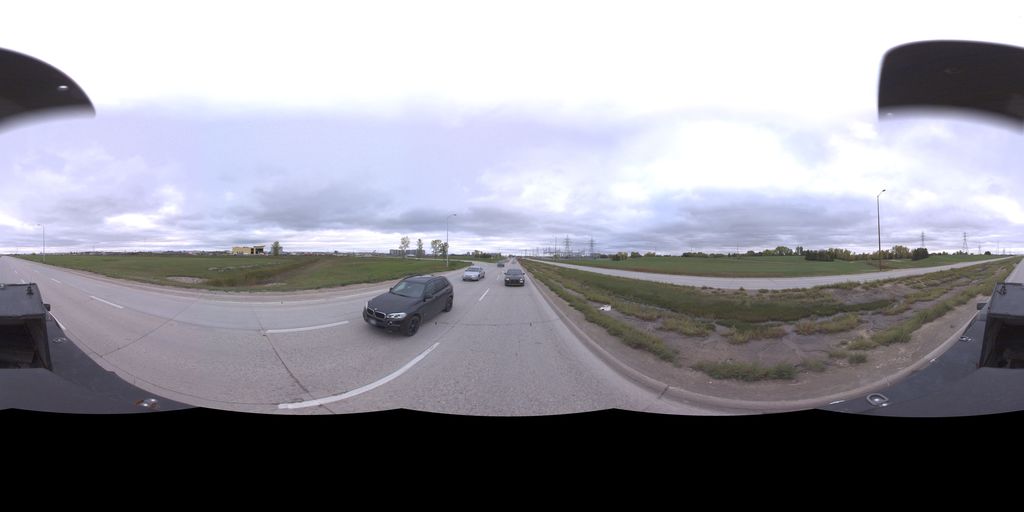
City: winnipeg